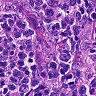
Metastatic tissue present: no